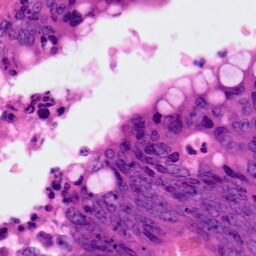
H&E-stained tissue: Colon